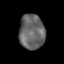
Tissue: prostate
Cell type: T cells
Senescence score: 0.3412
Nuclear area (px): 874
Mean DAPI intensity: 100.955